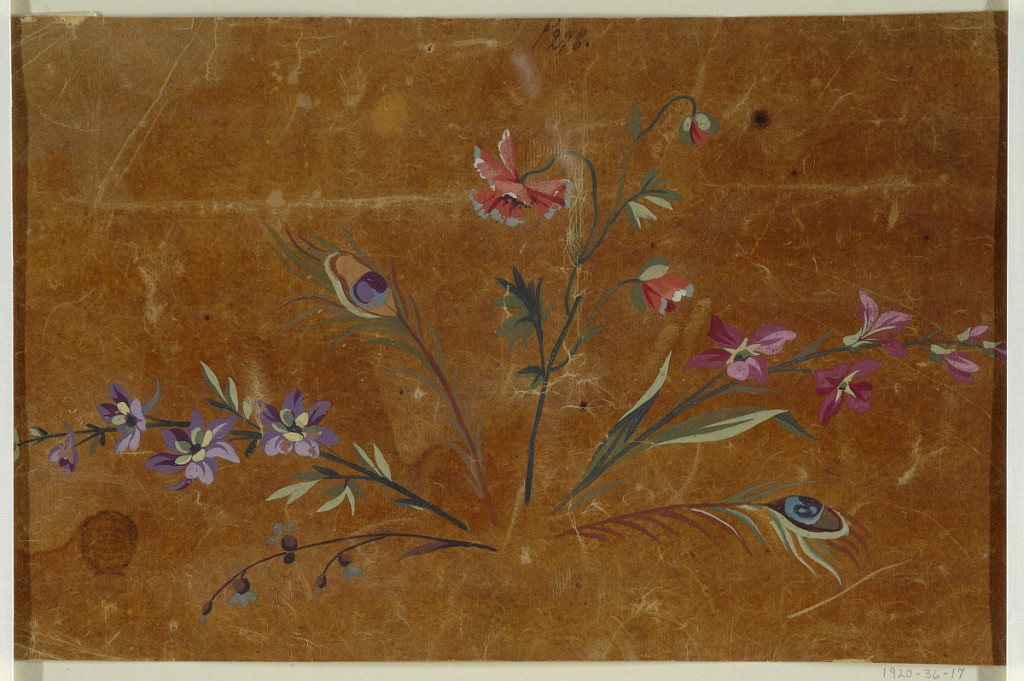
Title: Design for a Woven Fantastic Plant of the "Fabrique de St. Ruf"
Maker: Fabrique de Saint Ruf, Lyon, France
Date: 1825–1825
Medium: Brush and gouache on oily tracing paper
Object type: Drawing
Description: Composed of four boughs of various flowers and of two leaf boughs with a peacock-eye each.